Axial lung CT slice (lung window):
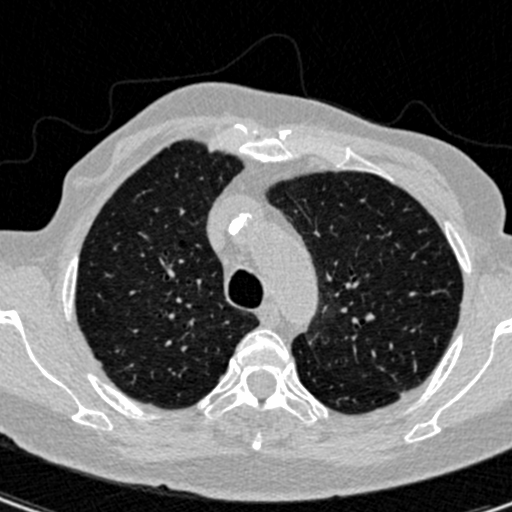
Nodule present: no